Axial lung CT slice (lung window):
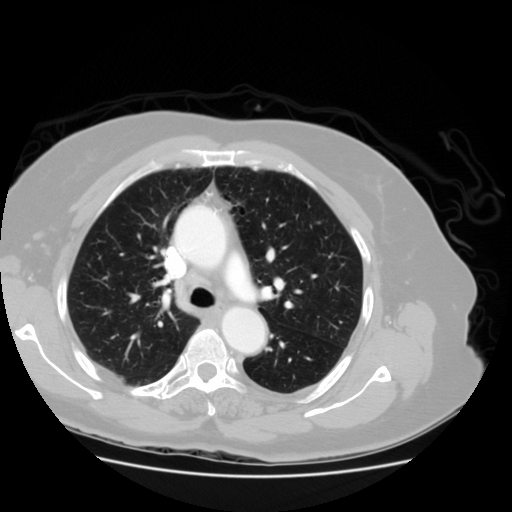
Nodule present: no